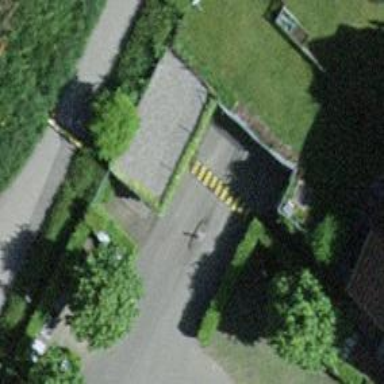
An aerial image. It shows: Parking entrance.